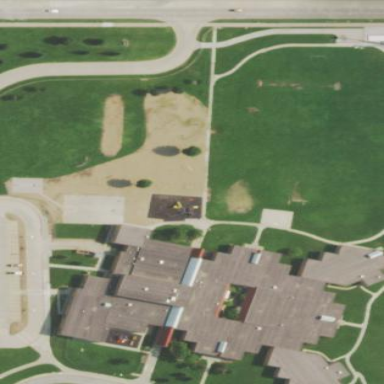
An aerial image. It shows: School.